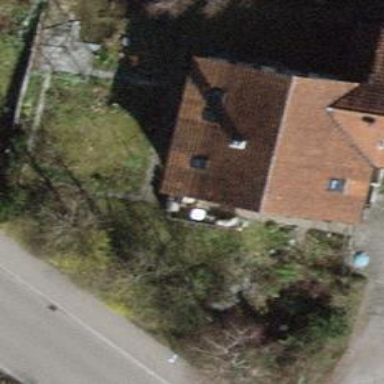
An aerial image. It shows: Building with tile roof.